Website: crate-barrel
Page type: payment
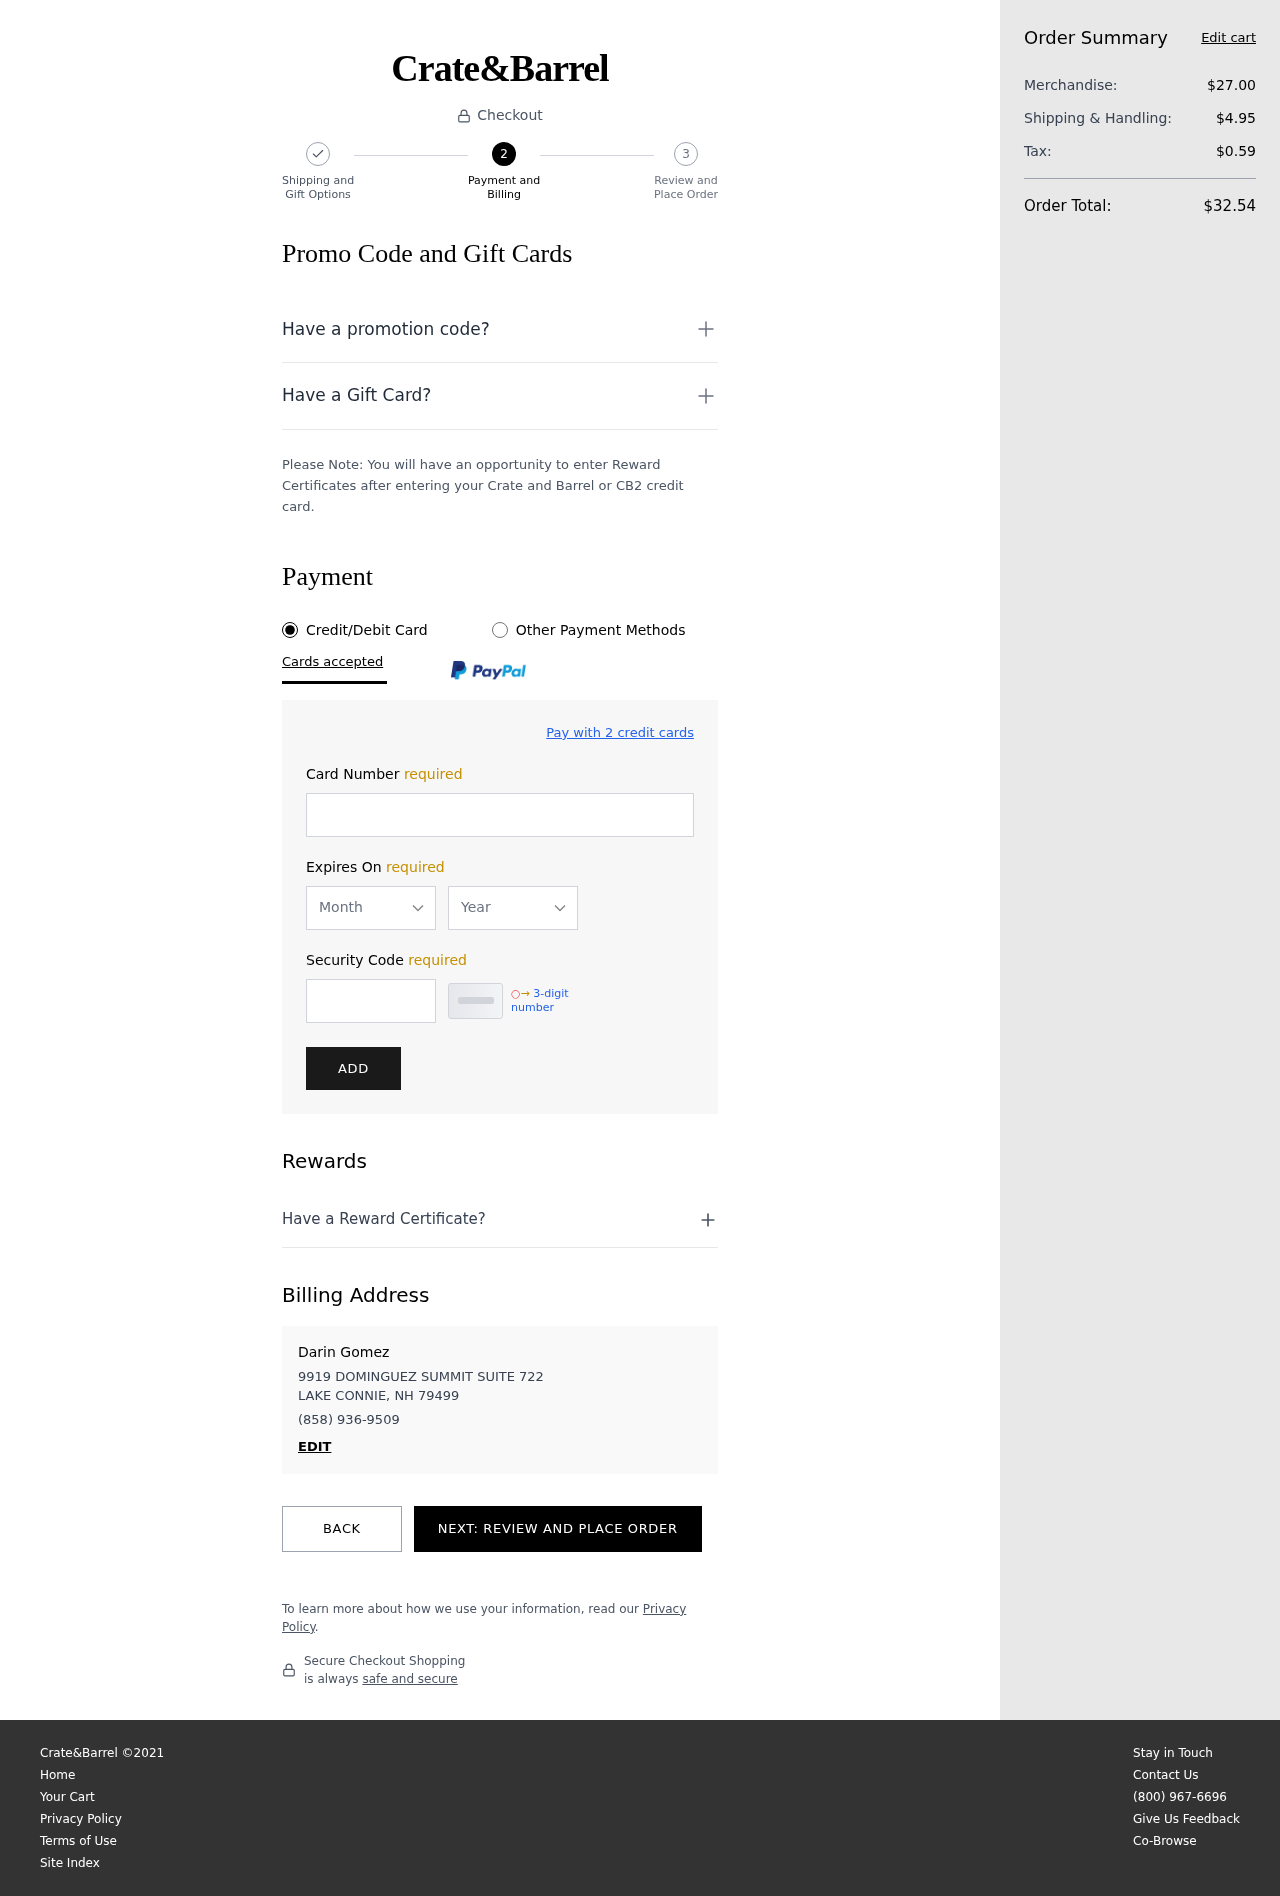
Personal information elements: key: PII_CARD_EXPIRY_MONTH
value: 01
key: PII_CARD_EXPIRY_YEAR
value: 26
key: PII_CITY_STATE_ZIP
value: LAKE CONNIE, NH 79499
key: PII_FULLNAME
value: Darin Gomez
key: PII_PHONE
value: (858) 936-9509
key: PII_STREET
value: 9919 DOMINGUEZ SUMMIT SUITE 722
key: PII_CARD_NUMBER
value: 6598 7904 7098 6515
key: PII_CARD_CVV
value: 771
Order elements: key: ORDER_SUBTOTAL
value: $27.00
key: ORDER_SHIPPING_COST
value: $4.95
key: ORDER_TAX
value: $0.59
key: ORDER_TOTAL
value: $32.54